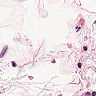
Metastatic tissue present: no